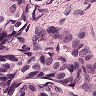
Metastatic tissue present: yes